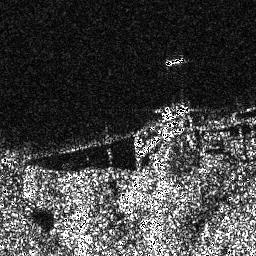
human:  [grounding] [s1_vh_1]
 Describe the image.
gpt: In the satellite image, there is  <ref>1 small ship </ref> <box>[[63, 21, 72, 26, 0]]</box> located at top.